Question: I am trying to get a report based on different information located in tabs. How do I know If a tab is selected? I looked for something like:
'''
if(colorListTab.isSelected)
{
}
'''
but no luck! Can you guys help me out with this?

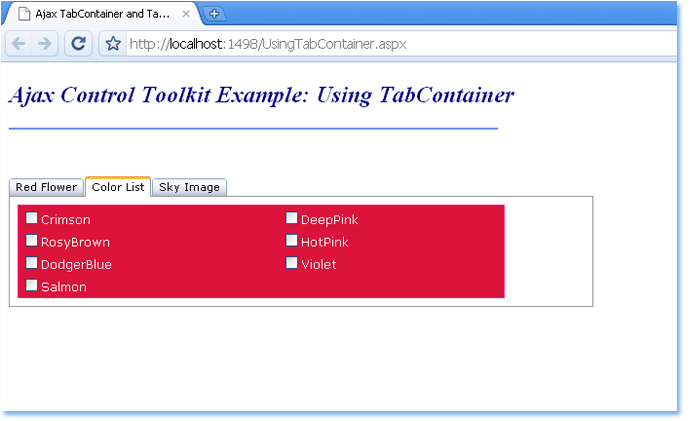
Answer: You could use the 'ActiveTab' property, for example(in 'ActiveTabChanged'):
'''
if(TabContainer1.ActiveTab.Equals(colorListTab)){
}
'''
or you could use the 'ActiveTabIndex':
'''
if(TabContainer1.ActiveTabIndex == 1){ //second tab
}
'''
<URL>